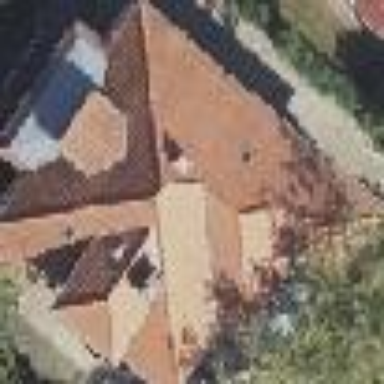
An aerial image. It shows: Hipped roof house.